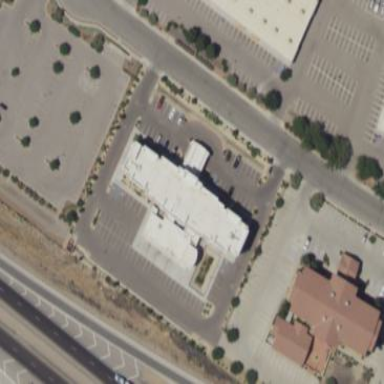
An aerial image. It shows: Hotel building.